Interaction volume radius: 5 \u00c5
Interaction volume height: 25 \u00c5
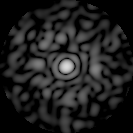
Disorder parameter: 0.8482